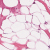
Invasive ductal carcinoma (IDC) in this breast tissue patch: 0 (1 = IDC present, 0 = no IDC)